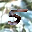
Label: 5